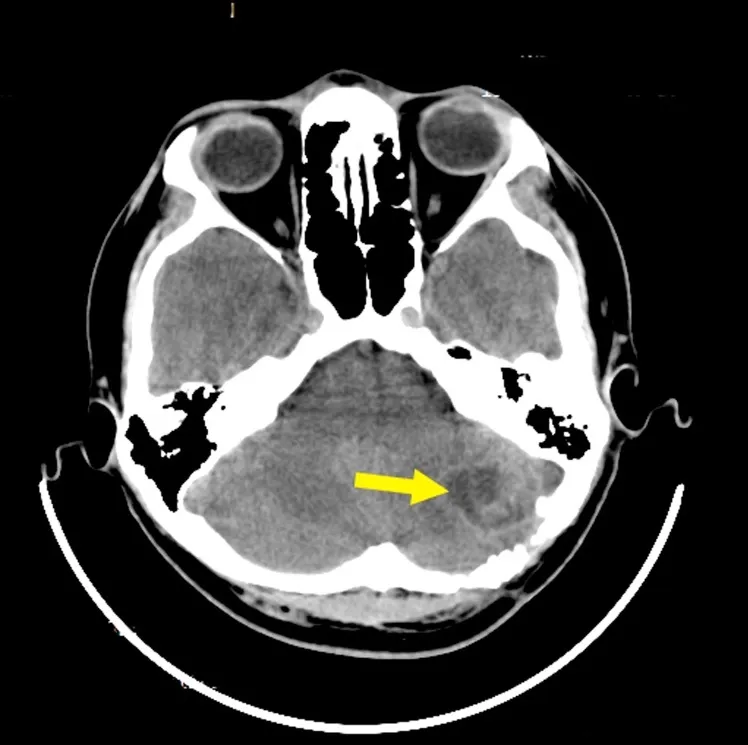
Three month postoperative enhanced head CT images showed the brain abscess was relatively consistent with its previous size, shape, and location.
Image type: radiology (ct)